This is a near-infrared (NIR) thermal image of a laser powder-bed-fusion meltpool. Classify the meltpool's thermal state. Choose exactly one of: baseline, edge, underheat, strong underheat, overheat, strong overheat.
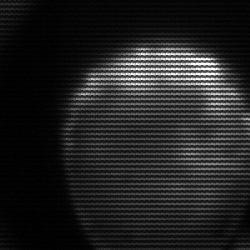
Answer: edge